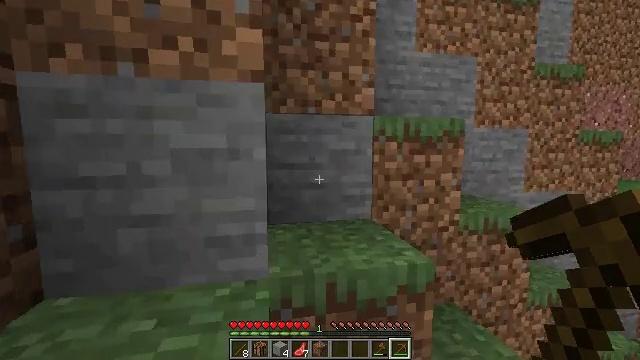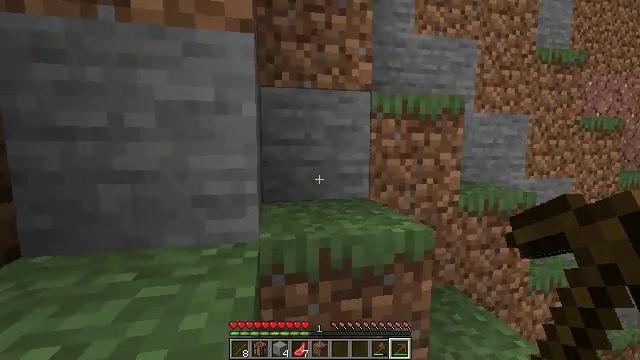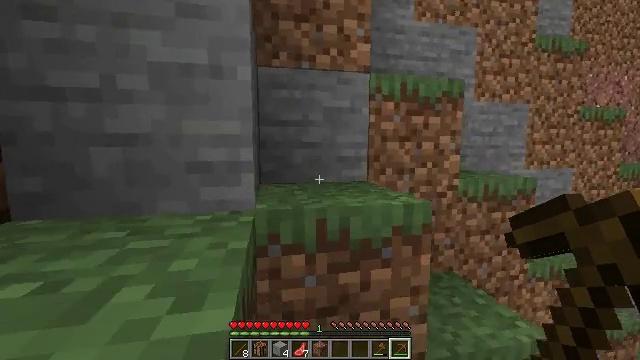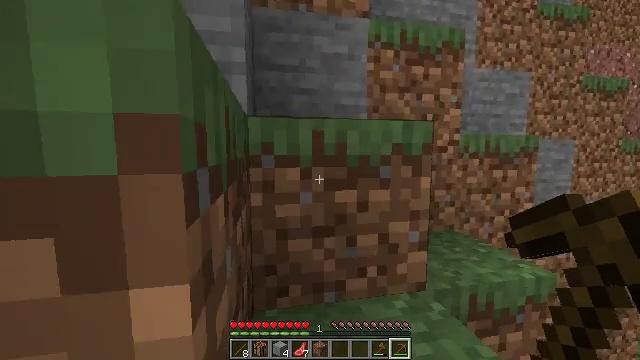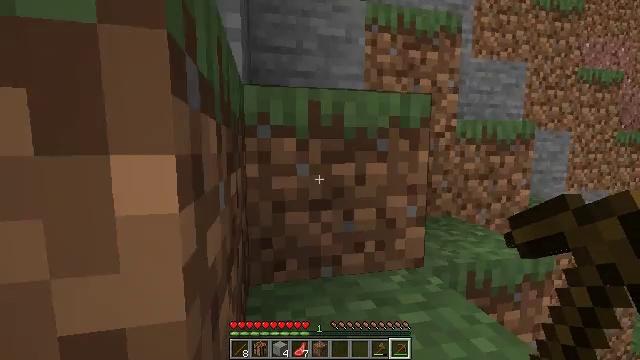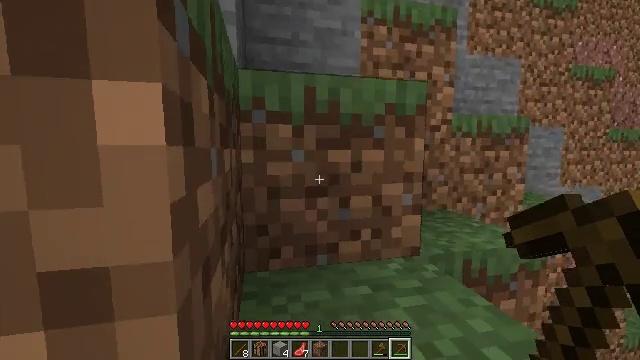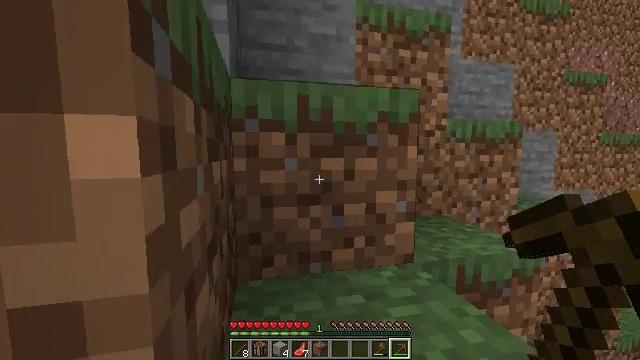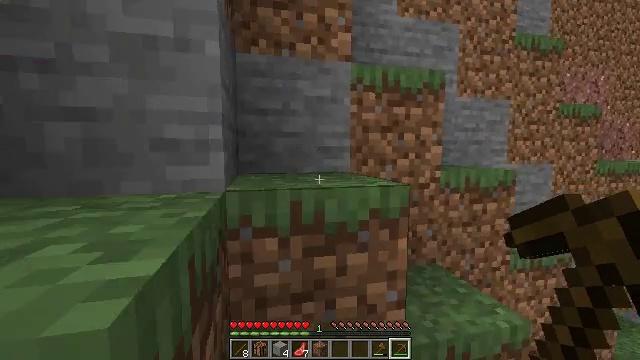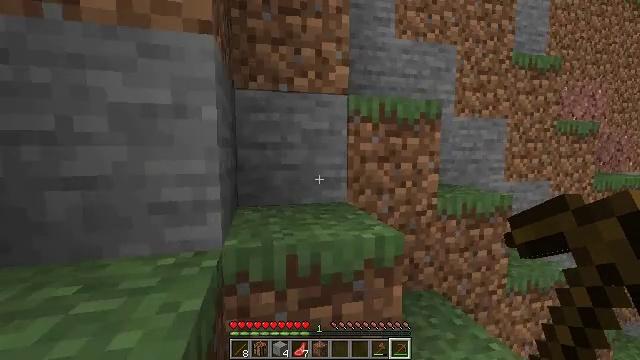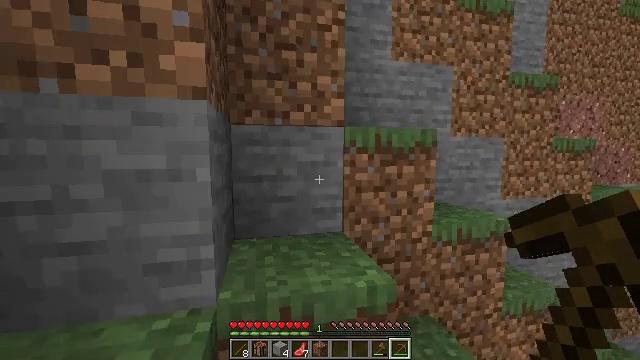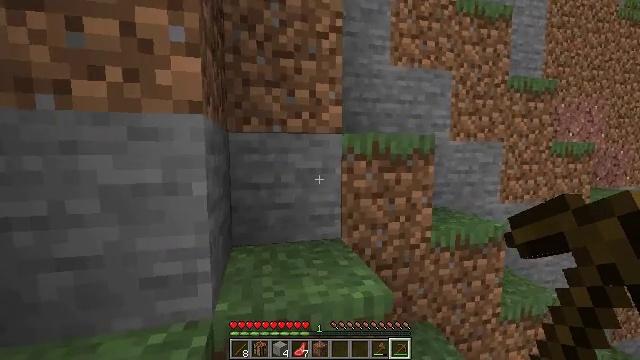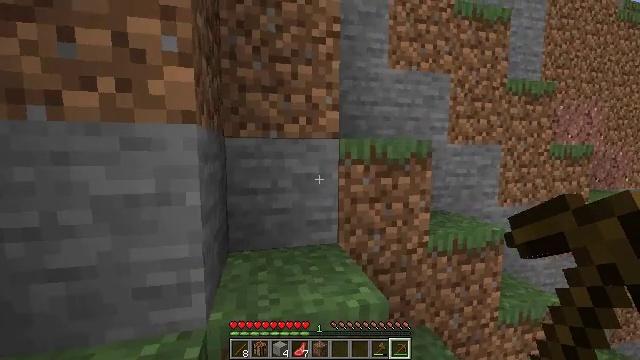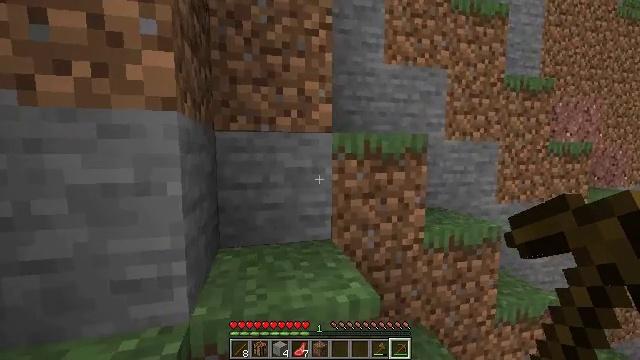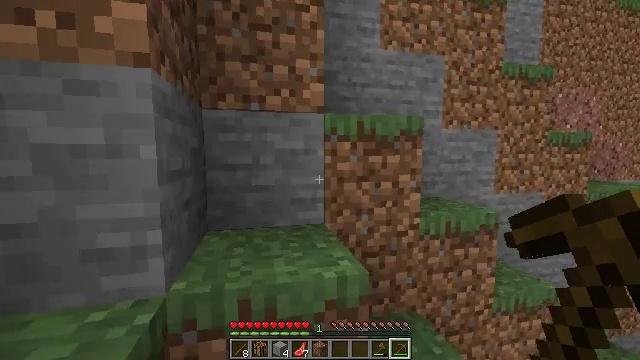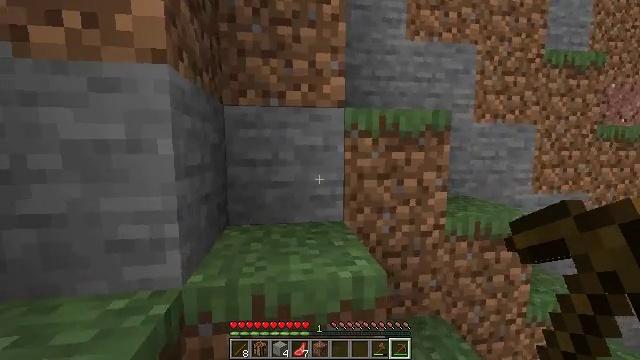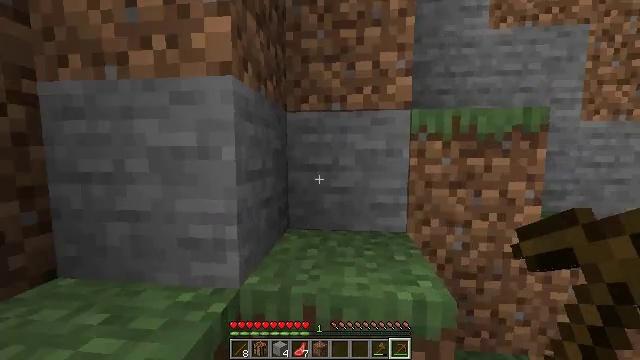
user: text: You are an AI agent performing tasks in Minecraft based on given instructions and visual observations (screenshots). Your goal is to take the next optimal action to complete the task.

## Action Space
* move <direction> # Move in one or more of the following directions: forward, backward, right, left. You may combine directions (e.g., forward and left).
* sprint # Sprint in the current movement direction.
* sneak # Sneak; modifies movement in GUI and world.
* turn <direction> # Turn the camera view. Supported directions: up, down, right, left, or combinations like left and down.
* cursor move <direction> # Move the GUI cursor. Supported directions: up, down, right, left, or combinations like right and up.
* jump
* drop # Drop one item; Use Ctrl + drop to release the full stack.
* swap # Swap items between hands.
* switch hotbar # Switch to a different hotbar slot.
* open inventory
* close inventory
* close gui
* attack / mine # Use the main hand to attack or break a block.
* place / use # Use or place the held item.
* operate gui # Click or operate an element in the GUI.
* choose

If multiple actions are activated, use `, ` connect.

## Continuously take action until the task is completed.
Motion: motion action
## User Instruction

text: Harvest grass block to clear the area.
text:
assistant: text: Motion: move forward and move left
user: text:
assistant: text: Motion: move forward and move left
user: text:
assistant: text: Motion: move forward and move left
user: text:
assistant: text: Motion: move forward and move left
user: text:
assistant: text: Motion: move forward
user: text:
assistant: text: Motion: move forward, jump
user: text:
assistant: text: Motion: move forward, jump
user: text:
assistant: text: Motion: move forward, jump
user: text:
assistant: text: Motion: move forward, jump
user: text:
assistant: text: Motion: move forward, jump
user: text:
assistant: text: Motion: move forward and move right
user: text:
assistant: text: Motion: move forward and move right
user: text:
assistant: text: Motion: move forward and move right
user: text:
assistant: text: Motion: move forward, turn left
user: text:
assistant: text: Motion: move forward, turn left
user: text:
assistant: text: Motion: move forward, turn left and up
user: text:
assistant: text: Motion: move forward, turn left and up, jump
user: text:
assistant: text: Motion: move forward, turn left and up, jump
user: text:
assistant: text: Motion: move forward, turn left and up, jump
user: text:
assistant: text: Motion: move forward, turn left and up, jump
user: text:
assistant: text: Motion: move forward, turn left and up, jump
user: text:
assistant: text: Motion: move forward, turn left
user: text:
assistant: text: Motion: move forward, turn left
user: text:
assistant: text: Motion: move forward and move left
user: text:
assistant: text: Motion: move forward and move left, turn down
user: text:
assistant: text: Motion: move forward and move left, turn down
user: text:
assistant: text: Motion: move forward and move left, turn left and down
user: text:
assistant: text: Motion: move forward and move left, turn left and down
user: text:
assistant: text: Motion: turn left
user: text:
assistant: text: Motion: attack / mine